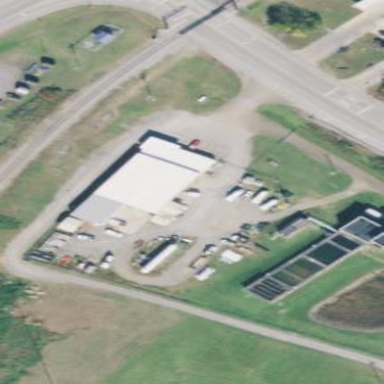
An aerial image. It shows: Man-made water works facility.